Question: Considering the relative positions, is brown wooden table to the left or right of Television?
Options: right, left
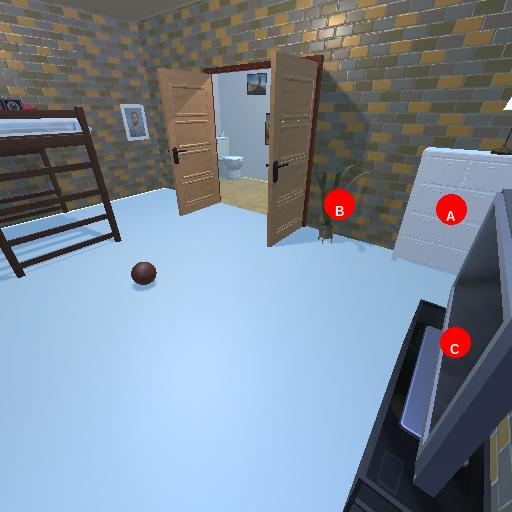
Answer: right